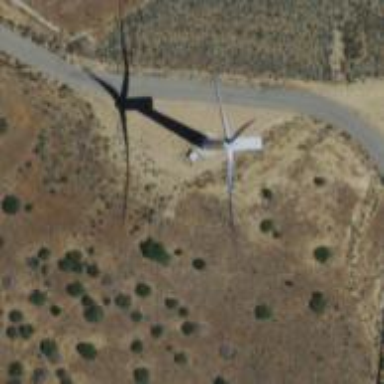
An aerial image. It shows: Wind generator powered by horizontal axis wind turbine.